Question: I'm having trouble assigning the selected value to a select list (that is in a table) from a DB.
The value is defaulting to the first option even when a value is passed to it and it definitely passing from my controller to the view.
I have also tried a different select list that passes the value correctly on my form, and that select list also doesn't work. So I'm pretty sure it has something to do with the table
Here is a screenshot of the value passing.

Select List
'''
public IEnumerable<SelectListItem> ListViewStatusOptions
{
get
{
return new[]
{
new SelectListItem { Value = "Scheduled", Text = "Scheduled" },
new SelectListItem { Value = "OFR-Out for Revision", Text = "OFR-Out for Revision" },
new SelectListItem { Value = "Tool Work Required", Text = "Tool Work Required" },
new SelectListItem { Value = "Delayed", Text = "Delayed" },
new SelectListItem { Value = "In Press", Text = "In Press" },
};
}
}
'''
Select List in Table
'''
@foreach (var item in Model) {
<td>
@Html.DropDownListFor(modelItem => item.ListViewStatus, item.ListViewStatusOptions, "Select", new { @id = @Html.ValueFor(modelItem => item.Id )})
</td>
}
'''
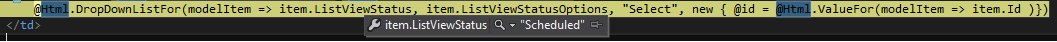
Answer: the proper binding for a list of values will be:
'''
for (int i = 0; i < Model.Count; i++)
{
@Html.DropDownListFor(modelItem => modelItem[i].ListViewStatus, new SelectList(Model[i].ListViewStatusOptions, "Value", "Text", Model[i].ListViewStatus))
}
'''
you have to use for loop instead of for-each because mvc will not generate proper input names if foreach is used and the posted data will be not resolved by action methods